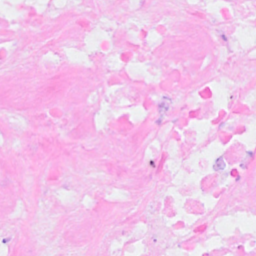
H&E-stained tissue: Breast